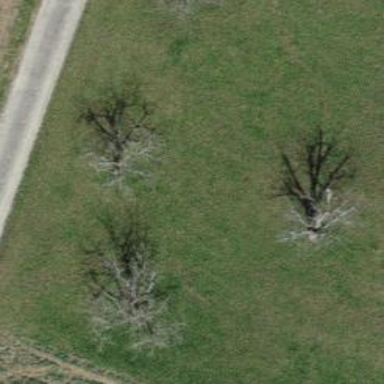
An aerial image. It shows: Deciduous tree with mixed leaves.